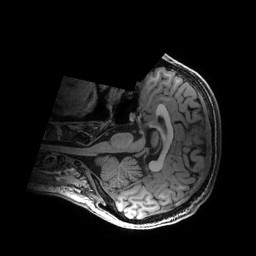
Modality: T1w
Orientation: sagittal